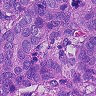
Metastatic tissue present: yes